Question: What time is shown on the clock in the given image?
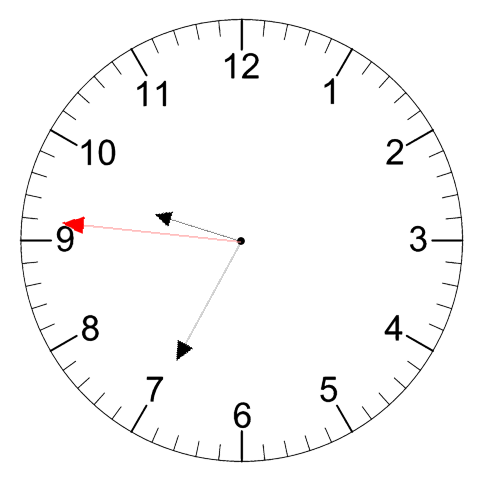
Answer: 09:34:46